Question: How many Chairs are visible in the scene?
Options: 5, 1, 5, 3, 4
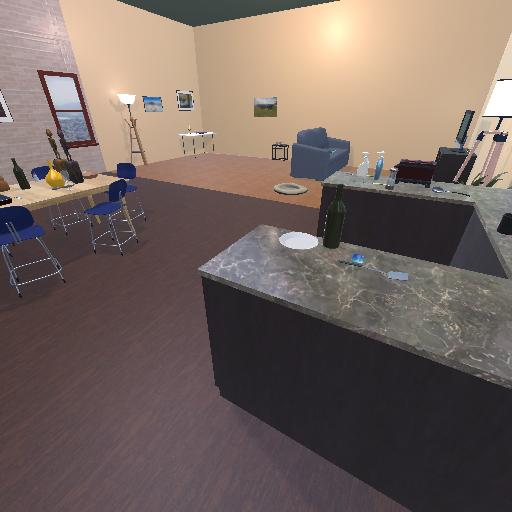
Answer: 5